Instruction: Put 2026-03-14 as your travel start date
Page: home
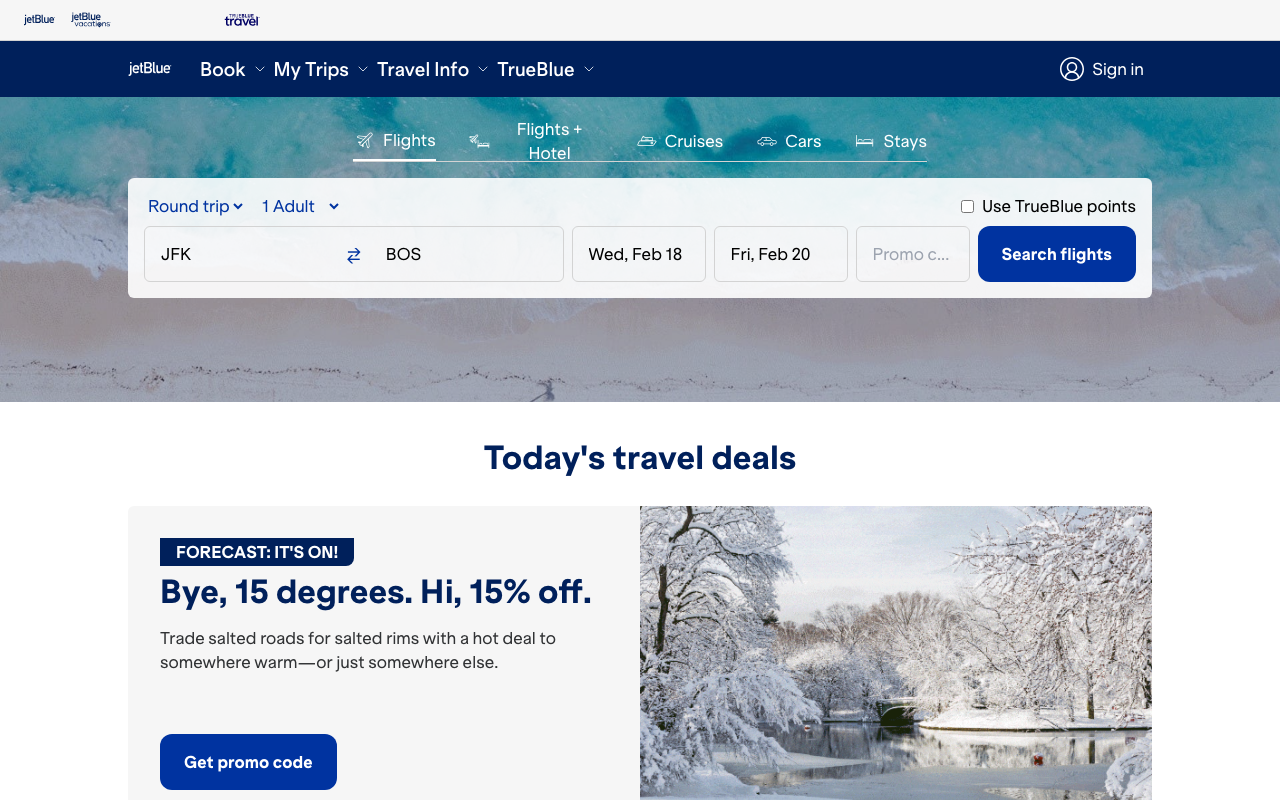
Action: type